Interaction volume radius: 5 \u00c5
Interaction volume height: 15 \u00c5
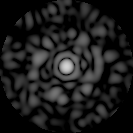
Disorder parameter: 0.82